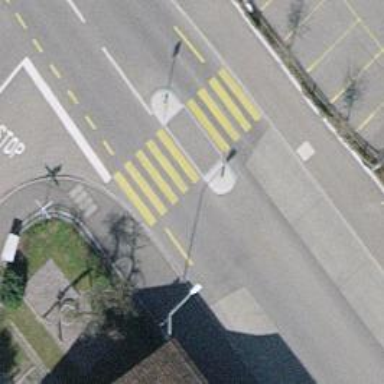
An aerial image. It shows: Bus stop with stop position for public transport.